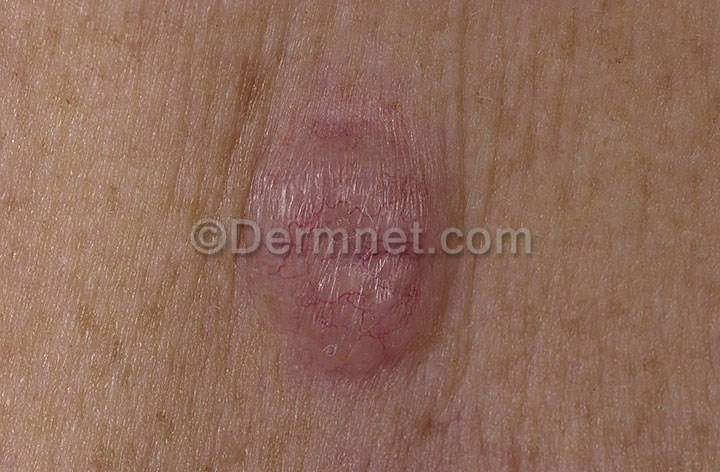
Disease: Actinic Keratosis Basal Cell Carcinoma and other Malignant Lesions